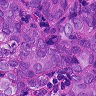
Metastatic tissue present: yes